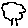
Label: tree